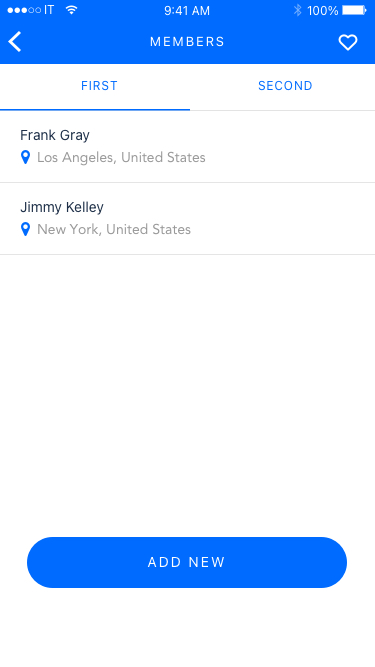
Text in this UI design:
ADD NEW
Los Angeles, United States
Frank Gray
New York, United States
Jimmy Kelley
Second
First
MEMBERS
100%
9:41 AM
IT